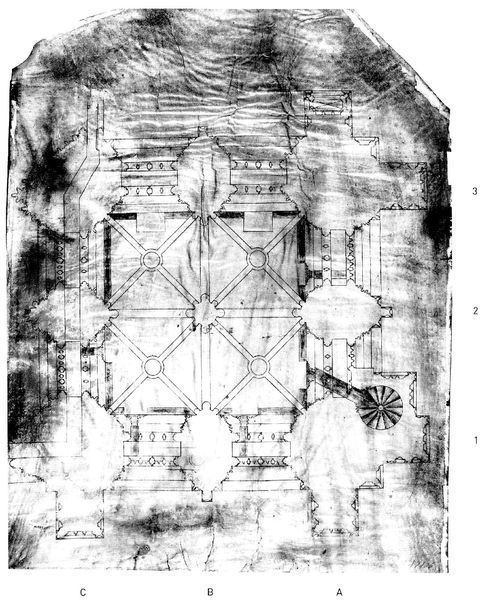
Titel: Kölner Dom St. Peter und Maria
Standort: Köln, Dom (EU - D - NRW)
Schlagwörter: weiß, grau, pfeiler, schwarz, skizze, säule, säulen, tür, zeichnung, gebäude, alt, architektur, kirche, papier, grafik, hof, rad, treppe, oben, schmutz, gewölbe, burg, kloster, festung, symmetrisch, schwarzweiss, beschriftung, entwurf, quadrate, verwischt, diagonalen, plan, wendeltreppe, streben, quadratisch, grundriss, architekt, klosteranlage, luftansicht, beschädigt, tresor, verwaschen, c, mecanisch